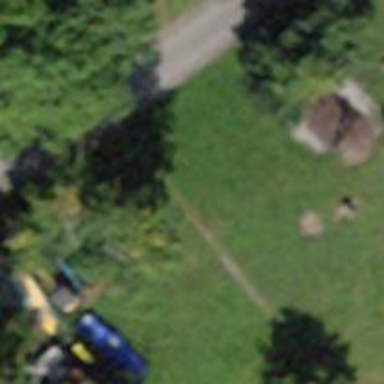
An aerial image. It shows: Playground area for leisure activities on the land.